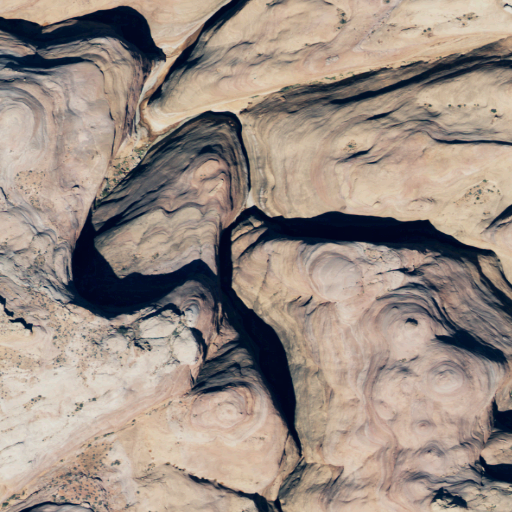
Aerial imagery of valley in Utah named Cathedral Canyon containing only shrub